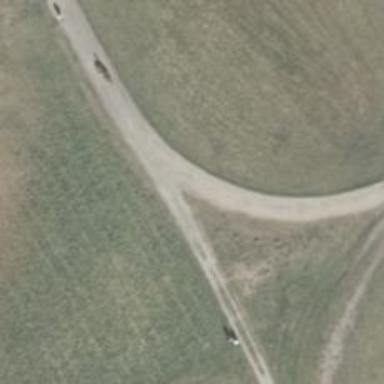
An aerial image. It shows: Gravel track with grade 4 quality.